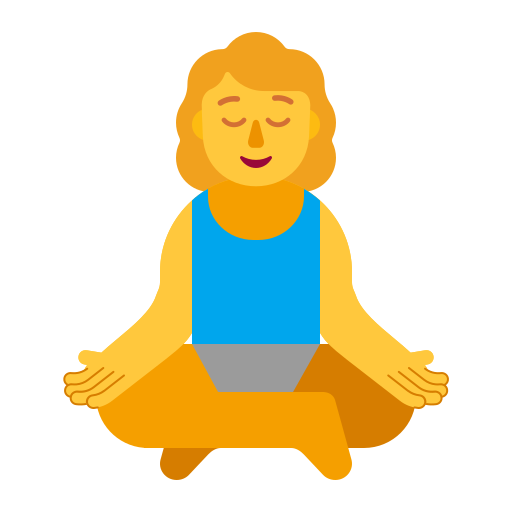
woman in lotus position flat default